Question: I think I've got a good one for you.
I've got some C# code that encrypts and decrypts strings. It looks something like this :
'''
public static string EncryptString(String toEncrypt, String key)
{
Debug.WriteLine("Encrypting string: " + toEncrypt + "&key:" + key);
Rijndael AES = Rijndael.Create();
AES.KeySize = 128;
AES.BlockSize = 128;
AES.Mode = CipherMode.ECB;
AES.Padding = PaddingMode.Zeros;
MD5CryptoServiceProvider Hasher = new MD5CryptoServiceProvider();
AES.Key = Hasher.ComputeHash(UTF8Encoding.UTF8.GetBytes(key));
ICryptoTransform crypto = AES.CreateEncryptor(AES.Key, AES.IV);
byte[] txt = UTF8Encoding.UTF8.GetBytes( HEADER + toEncrypt);
byte[] cipherText = crypto.TransformFinalBlock(txt, 0, txt.Length);
return Convert.ToBase64String(cipherText);;
}
'''
When I encrypt or decrypt in C# it works like a charm. In php I have a decryption algorithm that looks like this:
'''
if($msg!= "" && $key != "")
{
$msg = parseMsg($msg);
mcrypt_get_key_size ( MCRYPT_RIJNDAEL_128, MCRYPT_MODE_ECB);
$decrypted = mcrypt_decrypt(MCRYPT_RIJNDAEL_128, md5($key,true), base64_decode($msg),MCRYPT_MODE_ECB);
$headerLoc = strpos($decrypted,$correctHeader);
/*$decrypted = str_replace($correctHeader,"",$decrypted);
for($x = 0; $x < 31; $x++)
{
// an attempt at getting rid of control characters
$decrypted = str_replace(chr($x),"",$decrypted);
}*/
}
'''
The commented out code is just some of the attempts I've made to get the string decoded correctly. The strange part, is that sometimes it works and sometimes it doesn't even without strange characters.
Herp Derp with key: Red works
Message Herp Derp with key swordfish does not work.
Long messages with the key red do no work.
No message with key swordfish works.
I have ensured that the message and the key are correctly transmitted between the php and the C# it is definitely a problem with the encoding/decoding, and based on the garbage that's spit out I think it has to do with . I suspect the as a possible culprit as well, any ideas?
Does anyone know how to fix it?
After changing to key size, no strings work.
With message Herp Derp and password red, php outputs decrypted as .t'y-US2~h\ufffd0nAZ=/|aR'/nY<[BNB@M_fE>7. Does anyone know what character encoding that might be?
Comparing bytes of just encrypted cypertext in C# and just decrypted PHP, I get
C#
php and then c#

Which would indicate the mcrypt call is not working, but how would I fix it?
I have changed the packing mode to zero's, in an attempt to further simplify the problem.
I'll post the solution shortly.
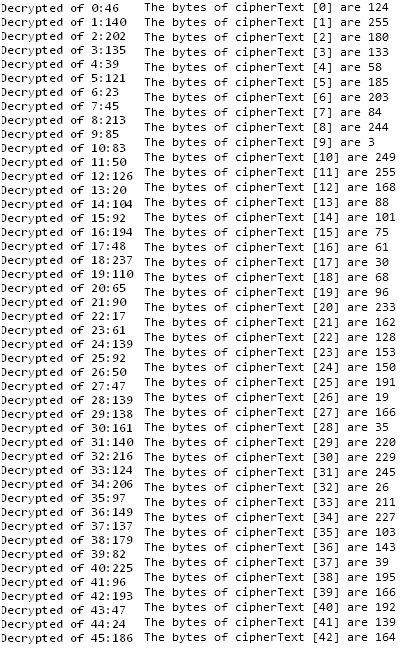
Answer: Had this same problem a while back, my source was being corrupted by "something" and later discovered it was the string functions. 'strpos' is not UTF8 friendly, the mere use of this function changes your character encoding. As a solution replace the
'''
# this line I suspect is your culprit, the mere inclusion of it is corrupting your data
# php defaulted string functions are ASCII, even if you change your character set PHP
# changes it to ASCII
$headerLoc = strpos($decrypted,$correctHeader);
'''
with
'''
#this works in most cases it did not work for me, it may work for you
$headerLoc = mb_strpos($decrypted,$correctHeader,0,mb_detect_encoding($decrypted,"auto"));
'''
or
A blog post on how I managed to work around this using the excellent <URL>. What this lib does is convert everything to unicode then you can work on it from there. It might be cumbersome in this instance so try to get the above going.
<URL>
I found it a little annoying that there was no mention of this anywhere on the PHP site, I seem to remember having this issue quite a few times in the past.
Resources
<URL> |
<URL>